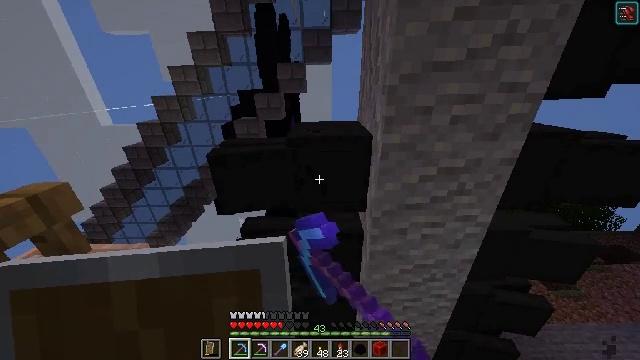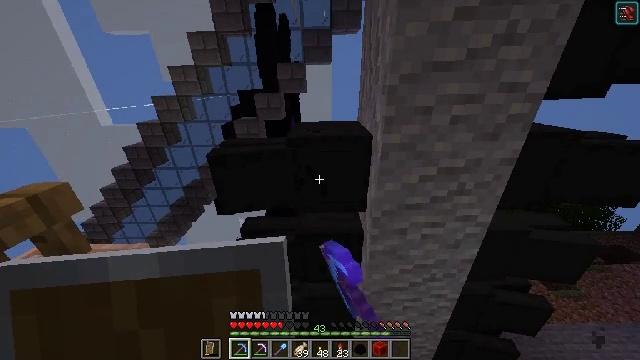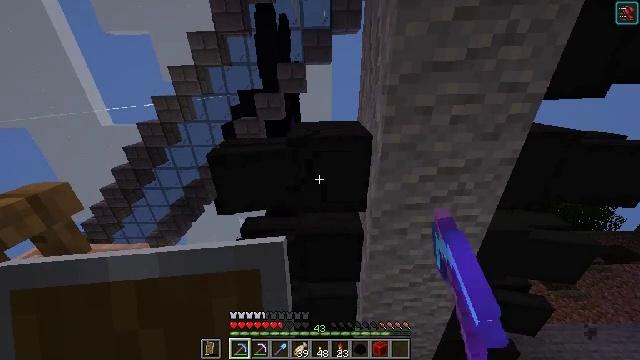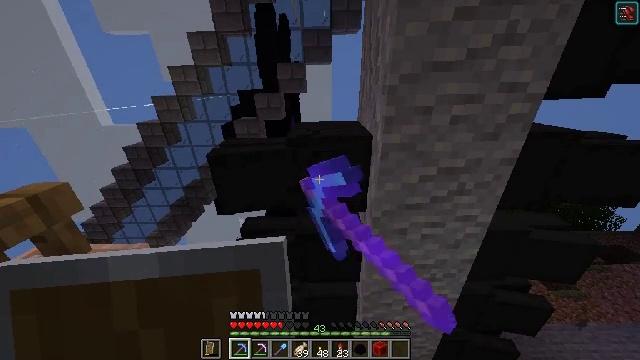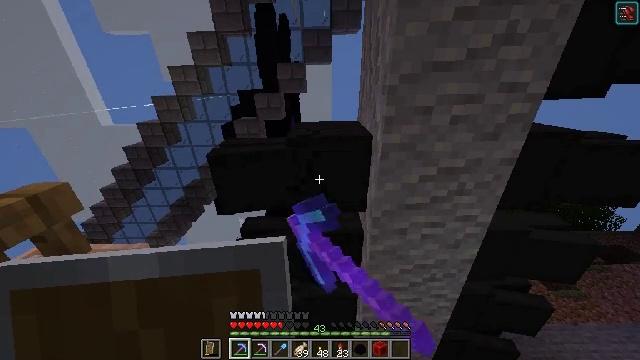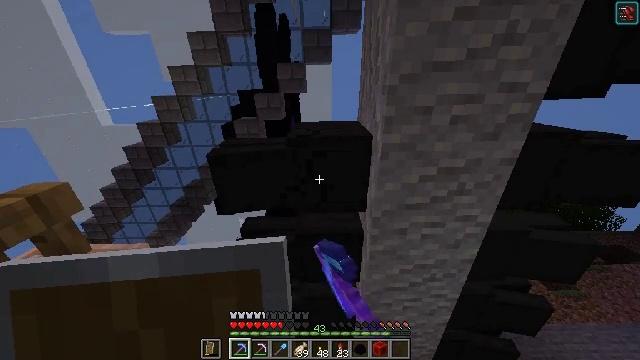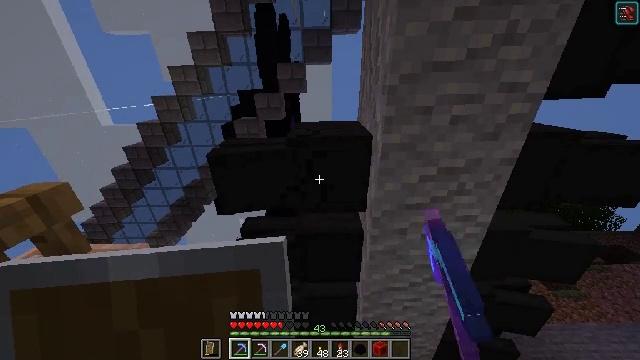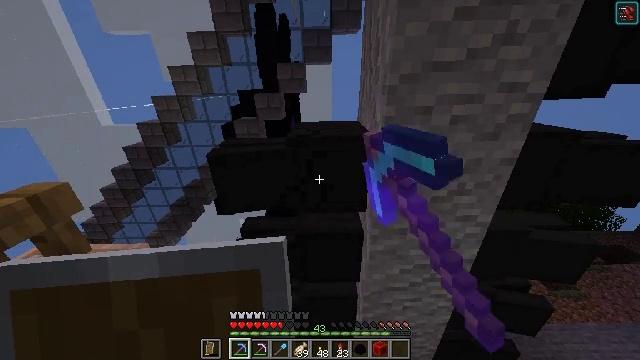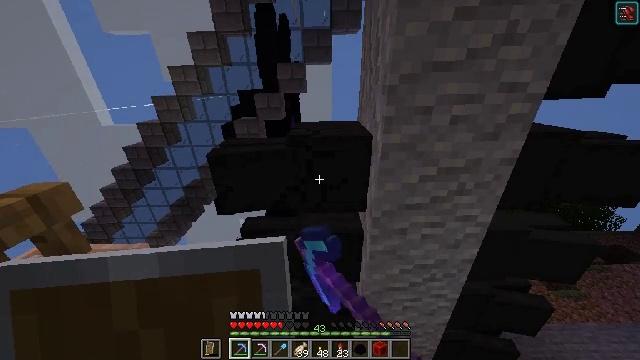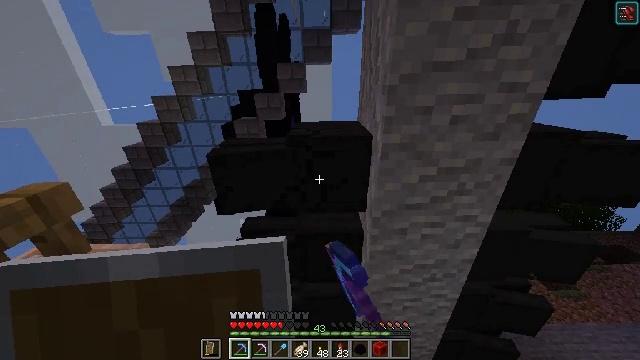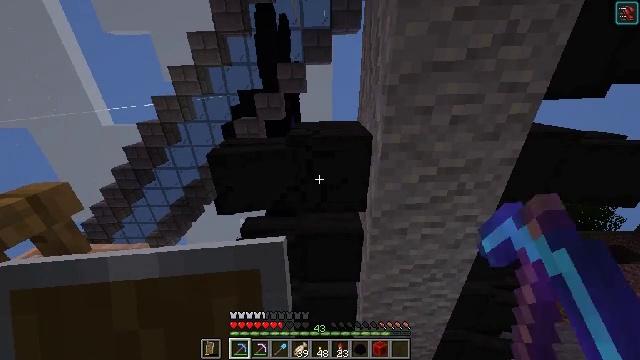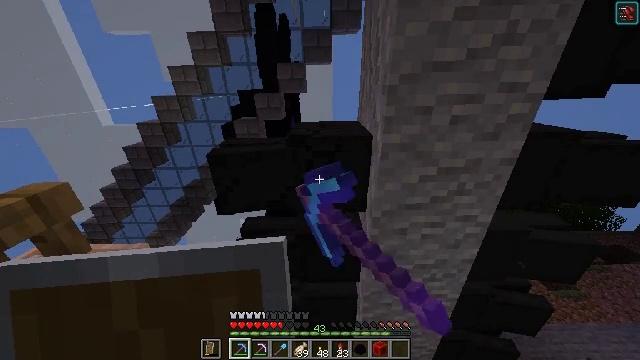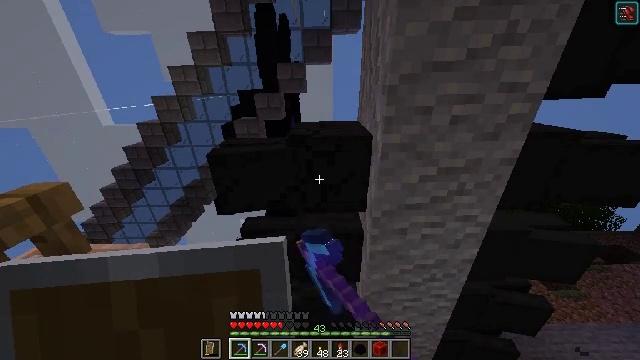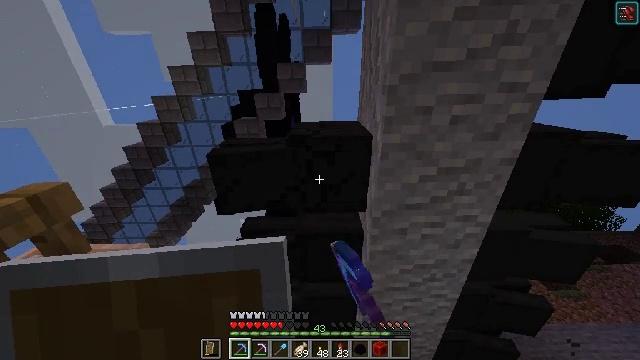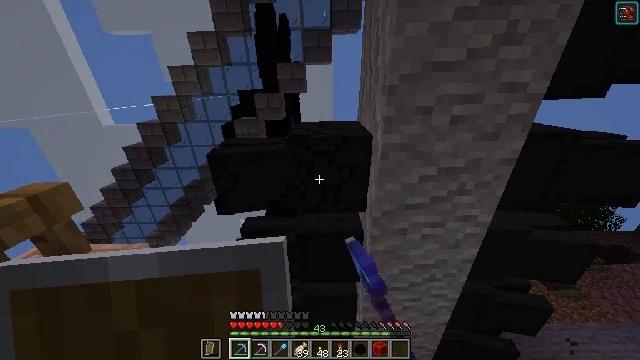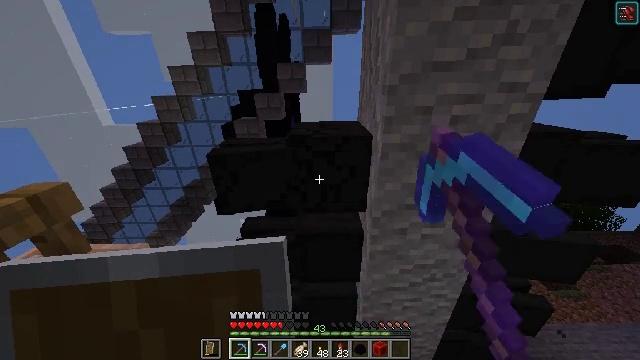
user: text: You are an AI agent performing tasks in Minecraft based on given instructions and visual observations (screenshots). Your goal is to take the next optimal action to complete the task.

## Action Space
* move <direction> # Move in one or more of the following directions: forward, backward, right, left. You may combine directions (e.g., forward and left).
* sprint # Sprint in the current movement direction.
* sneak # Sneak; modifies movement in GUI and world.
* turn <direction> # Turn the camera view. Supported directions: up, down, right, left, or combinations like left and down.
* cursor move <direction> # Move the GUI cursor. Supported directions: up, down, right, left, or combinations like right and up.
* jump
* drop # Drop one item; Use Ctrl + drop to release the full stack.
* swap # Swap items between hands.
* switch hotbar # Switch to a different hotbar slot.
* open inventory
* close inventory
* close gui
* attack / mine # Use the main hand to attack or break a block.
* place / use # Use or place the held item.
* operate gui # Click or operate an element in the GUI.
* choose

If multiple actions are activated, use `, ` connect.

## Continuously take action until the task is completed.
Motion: motion action
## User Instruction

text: Mine the dragon head from a wall.
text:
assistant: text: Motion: attack / mine
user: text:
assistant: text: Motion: attack / mine
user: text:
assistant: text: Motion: attack / mine
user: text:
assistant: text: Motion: attack / mine
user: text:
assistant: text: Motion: attack / mine
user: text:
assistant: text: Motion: attack / mine
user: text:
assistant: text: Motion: attack / mine
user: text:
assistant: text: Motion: attack / mine
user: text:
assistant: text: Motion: attack / mine
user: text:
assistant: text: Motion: attack / mine
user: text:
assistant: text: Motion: attack / mine
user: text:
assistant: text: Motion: attack / mine
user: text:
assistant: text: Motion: attack / mine
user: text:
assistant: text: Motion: attack / mine
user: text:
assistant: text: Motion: attack / mine
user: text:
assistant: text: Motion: attack / mine
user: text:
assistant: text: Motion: move forward, attack / mine
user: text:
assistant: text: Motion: move forward, attack / mine
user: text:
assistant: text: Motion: move forward, attack / mine
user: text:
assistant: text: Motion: attack / mine
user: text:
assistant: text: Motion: attack / mine
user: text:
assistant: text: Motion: attack / mine
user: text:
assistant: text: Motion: attack / mine
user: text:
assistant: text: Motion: attack / mine
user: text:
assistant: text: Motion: turn up, attack / mine
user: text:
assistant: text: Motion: turn up, attack / mine
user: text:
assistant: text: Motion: turn up, attack / mine
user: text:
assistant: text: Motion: attack / mine
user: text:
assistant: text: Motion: attack / mine
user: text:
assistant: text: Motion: turn up, attack / mine